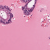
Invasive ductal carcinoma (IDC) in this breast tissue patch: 1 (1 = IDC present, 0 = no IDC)